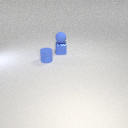
small blue rubber cylinder in front of small blue metal cube